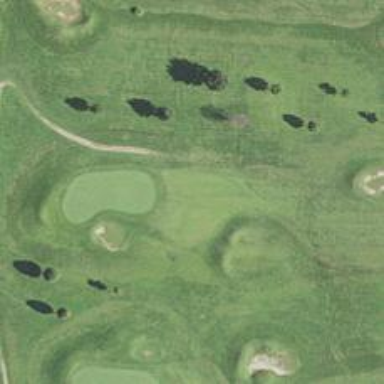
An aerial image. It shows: View of golf hole.